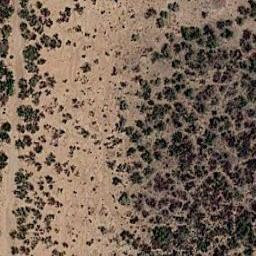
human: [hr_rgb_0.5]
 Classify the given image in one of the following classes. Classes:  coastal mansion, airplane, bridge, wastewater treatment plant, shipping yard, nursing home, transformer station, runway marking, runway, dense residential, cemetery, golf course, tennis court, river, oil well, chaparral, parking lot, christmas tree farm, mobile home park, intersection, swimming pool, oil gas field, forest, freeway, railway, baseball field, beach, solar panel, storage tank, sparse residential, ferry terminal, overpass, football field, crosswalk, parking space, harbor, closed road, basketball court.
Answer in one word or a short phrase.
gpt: chaparral